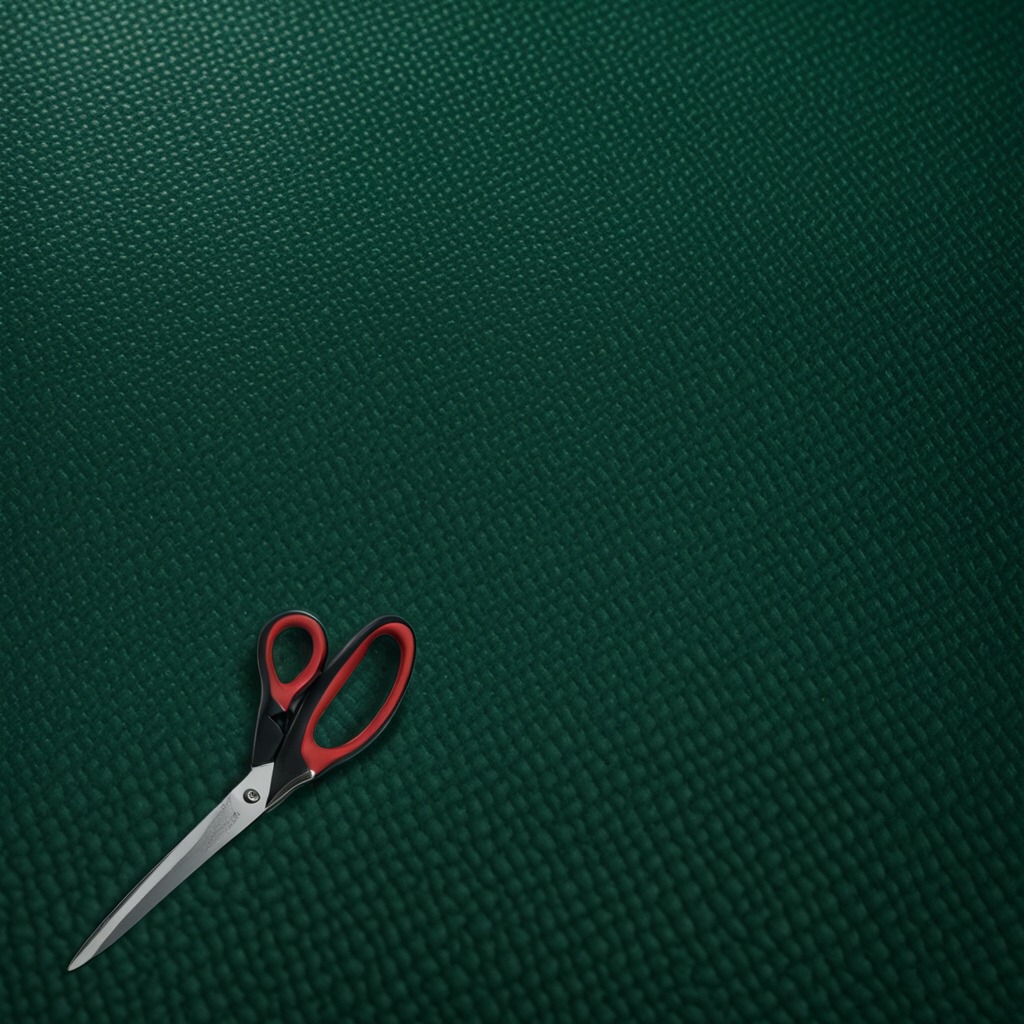
A scissor is lying on a clean granite tabletop covered with a green rubber mat inside a workshop at night dim ambient light soft shadows worn but beneath the mat